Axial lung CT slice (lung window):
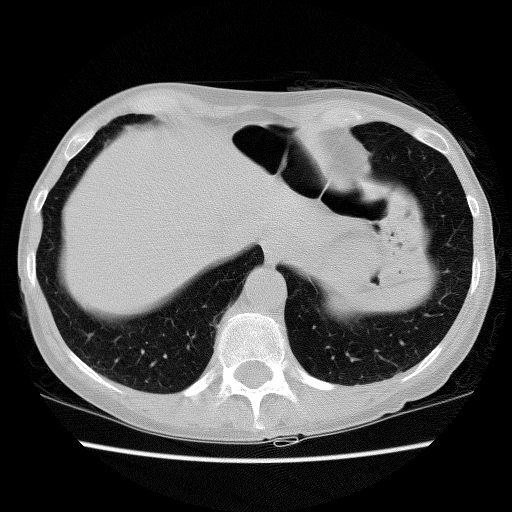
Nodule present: no